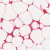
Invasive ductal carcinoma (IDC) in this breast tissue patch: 0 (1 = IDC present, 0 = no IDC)